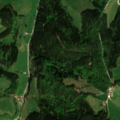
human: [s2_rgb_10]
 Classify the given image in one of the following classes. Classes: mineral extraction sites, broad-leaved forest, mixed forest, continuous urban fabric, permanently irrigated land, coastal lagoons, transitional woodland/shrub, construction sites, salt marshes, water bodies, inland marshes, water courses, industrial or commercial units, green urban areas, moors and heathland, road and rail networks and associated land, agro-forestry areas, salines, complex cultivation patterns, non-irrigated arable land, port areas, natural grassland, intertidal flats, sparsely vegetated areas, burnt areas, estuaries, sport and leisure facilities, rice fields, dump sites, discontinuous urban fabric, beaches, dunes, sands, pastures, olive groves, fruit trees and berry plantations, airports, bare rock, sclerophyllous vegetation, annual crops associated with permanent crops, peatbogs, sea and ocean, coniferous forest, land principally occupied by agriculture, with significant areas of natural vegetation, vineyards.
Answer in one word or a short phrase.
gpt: non-irrigated arable land, complex cultivation patterns, land principally occupied by agriculture, with significant areas of natural vegetation, mixed forest